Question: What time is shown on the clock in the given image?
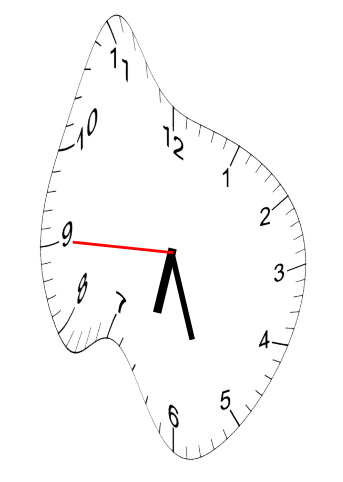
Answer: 06:26:45